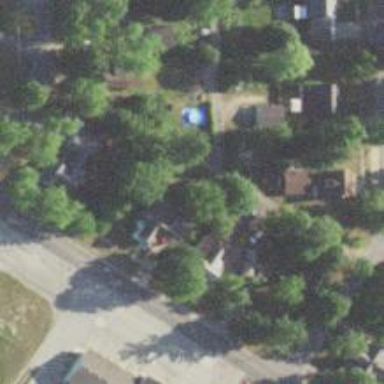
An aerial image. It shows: Alley classified as service road.